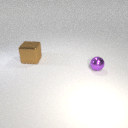
small purple metal sphere in front of large brown metal cube